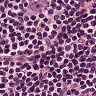
Metastatic tissue present: no